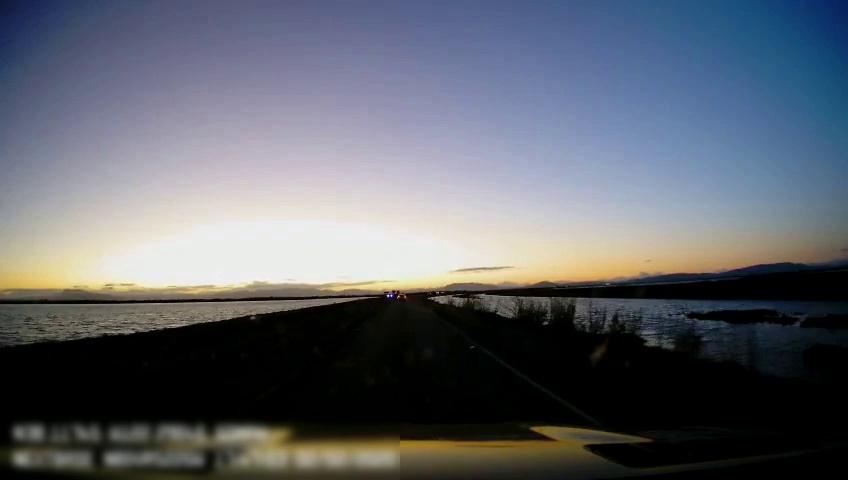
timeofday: Dusk/Dawn/Twilight
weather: Sunny
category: Drivable Space
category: Vehicles | Car
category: Lanes | Current Lane
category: Lanes | Current Lane